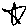
Label: star